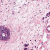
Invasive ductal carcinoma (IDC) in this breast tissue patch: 0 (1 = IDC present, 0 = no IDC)